Question: Please how to keep div width after hover ?
this is HTML Code
'''
<div>
<a href="/kcms1/The-Plant/Refining.aspx" style="white-space:nowrap; position:relative;"> Refining</a>
<a href="/kcms1/The-Plant/Products.aspx" style="white-space:nowrap; position:relative;"> Products</a>
<a href="/kcms1/The-Plant/Process.aspx" style="white-space:nowrap; position:relative;"> Process</a>
<a href="/kcms1/The-Plant/Quality-Assurance.aspx" style="white-space:nowrap; position:relative;"> Quality Assurance</a>
<a href="/kcms1/The-Plant/Safety.aspx" style="white-space:nowrap; position:relative;"> Safety</a>
</div>
'''
========
please this is my main menu and the width is not fixed, when mouse hover on (Quality Assurance) main div is increased width approximately 2 pixels.
and i want the hover is Bold.
i am used letter-spacing but not good :(
you can see my problem here

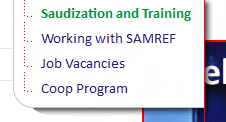
Answer: Currently, the menu's width is decided by the widest element.
"Saudization and Training" is currently the widest element, and as such, when it is in bold type the extra width is accommodated by extending the menu's width. This is because bold text is wider than standard text.
Is there a reason why you can't fix the width of your menu?
If you can't fix the width of the menu - you might choose a different way of highlighting the selected element on hover (underline, being a common choice).
See related discussion here:
<URL>